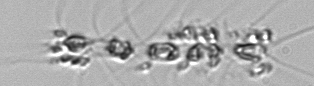
Label: Chaetoceros_didymus_TAG_external_flagellate